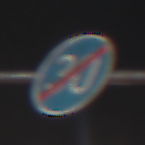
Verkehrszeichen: EndeMindestgeschwindigkeit
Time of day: Night
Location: Outdoor (Urban)
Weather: PartlyCloudy
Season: NotSpecified
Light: Artificial